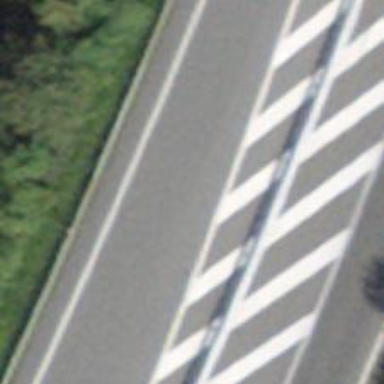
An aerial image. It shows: Asphalt motorway of trunk classification.